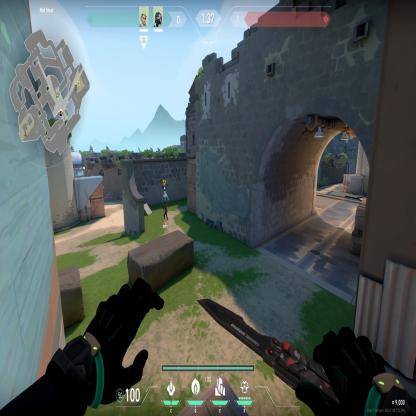
Label: teammate